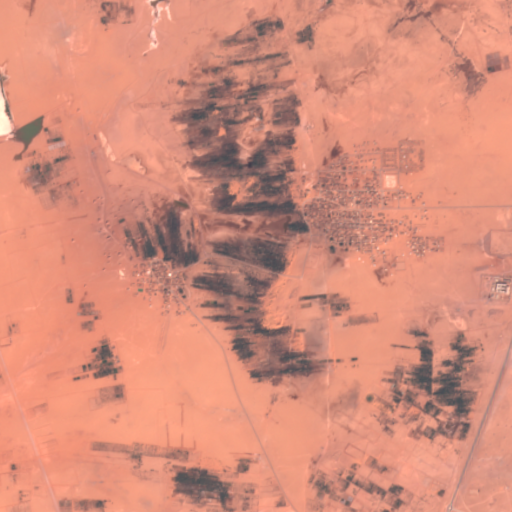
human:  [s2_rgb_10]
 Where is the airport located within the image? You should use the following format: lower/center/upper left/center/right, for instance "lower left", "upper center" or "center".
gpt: The airport is located in the lower right of the image.
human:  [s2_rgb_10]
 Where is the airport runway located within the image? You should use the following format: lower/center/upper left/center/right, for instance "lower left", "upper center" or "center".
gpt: The airport runway is located in the lower right of the image.
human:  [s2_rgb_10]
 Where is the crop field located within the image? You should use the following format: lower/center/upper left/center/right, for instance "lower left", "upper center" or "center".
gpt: The crop field is located in the left of the image.
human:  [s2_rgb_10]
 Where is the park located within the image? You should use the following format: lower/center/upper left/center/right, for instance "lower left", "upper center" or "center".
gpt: The park is located in the center left of the image.
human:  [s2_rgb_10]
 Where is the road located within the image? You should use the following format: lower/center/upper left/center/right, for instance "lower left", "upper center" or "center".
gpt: There is no road in the image.